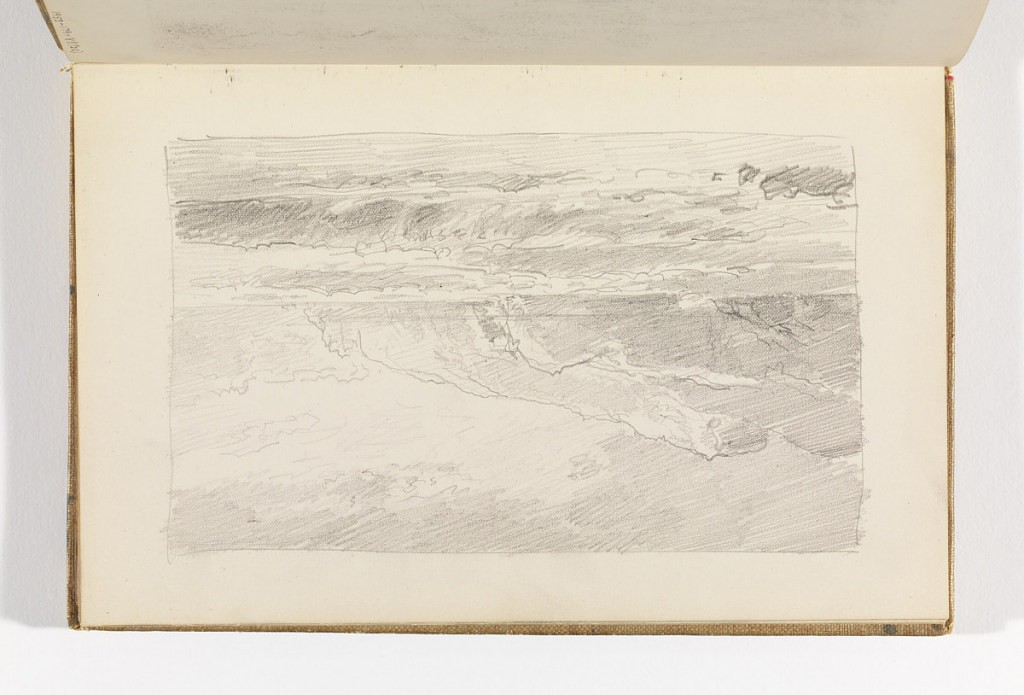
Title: Waves Breaking on Beach with Cliffs
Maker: William Trost Richards, American, 1833–1905
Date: after 1878
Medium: Graphite on cream wove paper
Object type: Sketchbook folio
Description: Waves coming onto shore in foreground, cliffs in back on left.